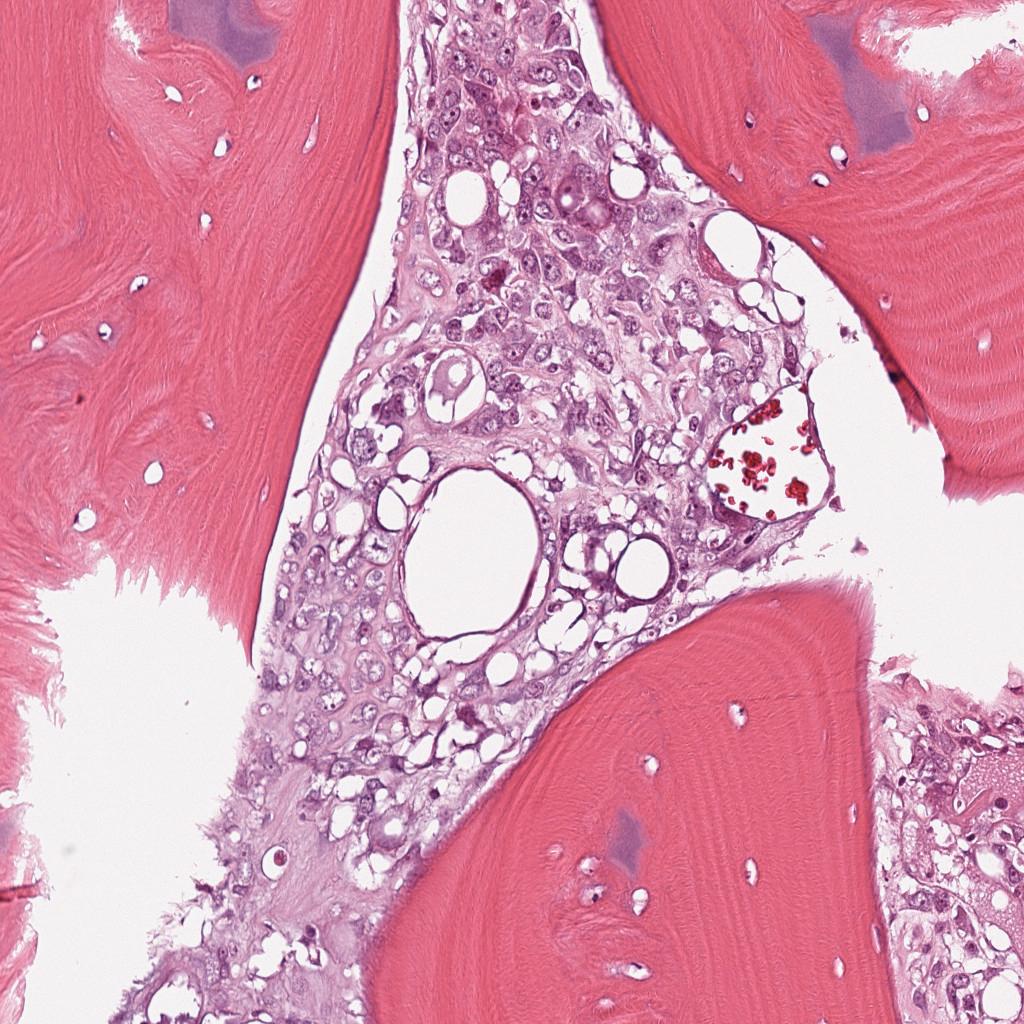
Label: Viable